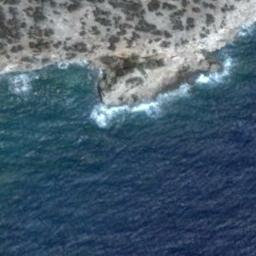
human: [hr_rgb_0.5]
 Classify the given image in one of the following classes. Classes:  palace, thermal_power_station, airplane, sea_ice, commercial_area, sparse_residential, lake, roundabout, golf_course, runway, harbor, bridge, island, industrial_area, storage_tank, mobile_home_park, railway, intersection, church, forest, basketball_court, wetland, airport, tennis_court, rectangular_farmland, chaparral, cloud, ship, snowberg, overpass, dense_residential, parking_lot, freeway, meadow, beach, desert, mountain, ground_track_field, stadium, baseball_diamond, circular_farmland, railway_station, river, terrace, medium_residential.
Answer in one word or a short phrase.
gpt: beach